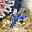
Label: 4